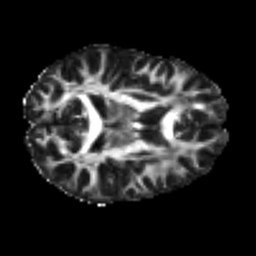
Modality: FA
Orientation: axial
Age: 27
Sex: female
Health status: ill
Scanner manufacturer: siemens
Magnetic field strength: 3 T
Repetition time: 6.5 s
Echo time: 0.062 s